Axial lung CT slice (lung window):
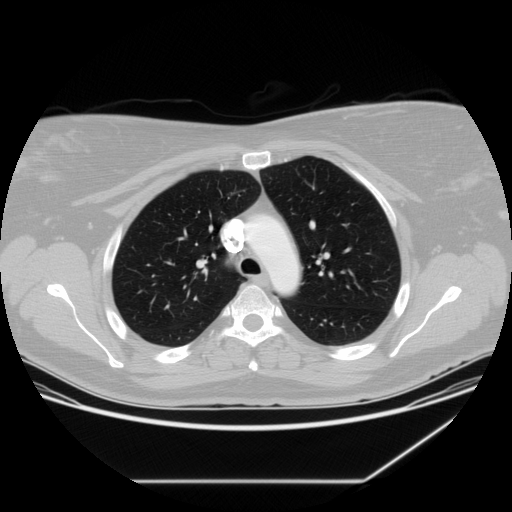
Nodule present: no